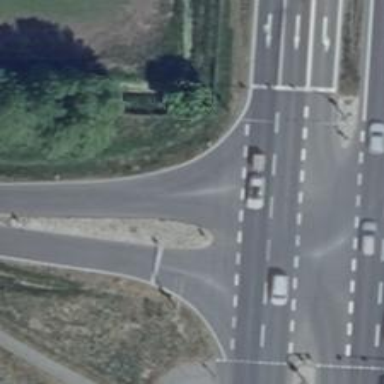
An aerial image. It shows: Road with traffic signals.